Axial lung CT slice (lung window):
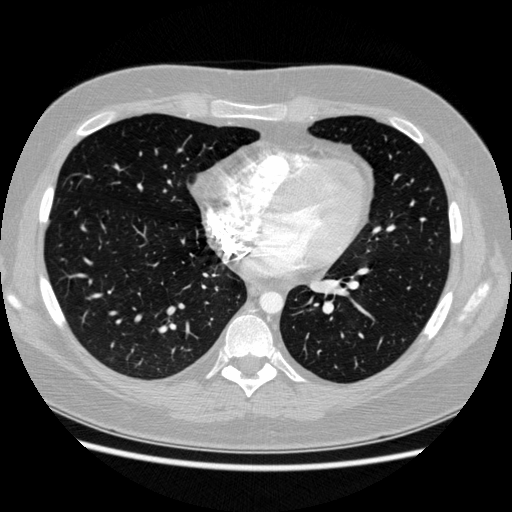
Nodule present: no